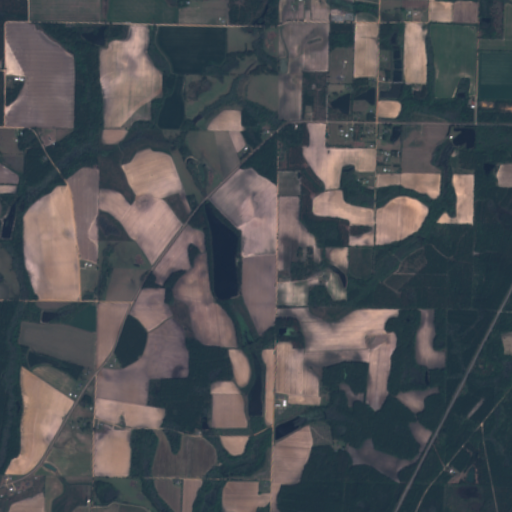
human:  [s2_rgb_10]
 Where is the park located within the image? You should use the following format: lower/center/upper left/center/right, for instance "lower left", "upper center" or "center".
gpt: The park is located in the upper right of the image.
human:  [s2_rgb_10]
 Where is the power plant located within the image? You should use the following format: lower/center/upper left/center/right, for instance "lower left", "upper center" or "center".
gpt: There is no power plant in the image.